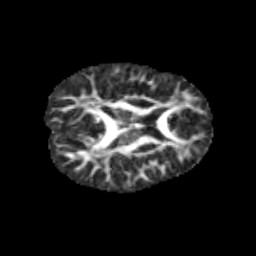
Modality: FA
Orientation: axial
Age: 9
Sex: male
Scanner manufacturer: siemens
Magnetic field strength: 3 T
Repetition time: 3.8 s
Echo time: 0.07 s